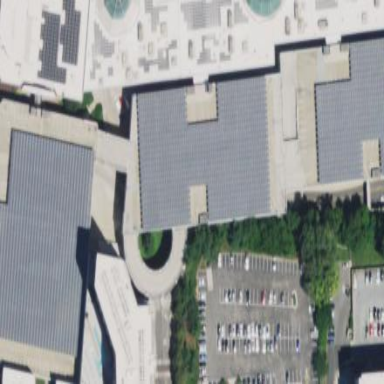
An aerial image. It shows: Solar photovoltaic panel generator producing electricity as small installation.